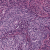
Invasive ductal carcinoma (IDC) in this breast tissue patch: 1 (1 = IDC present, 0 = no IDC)